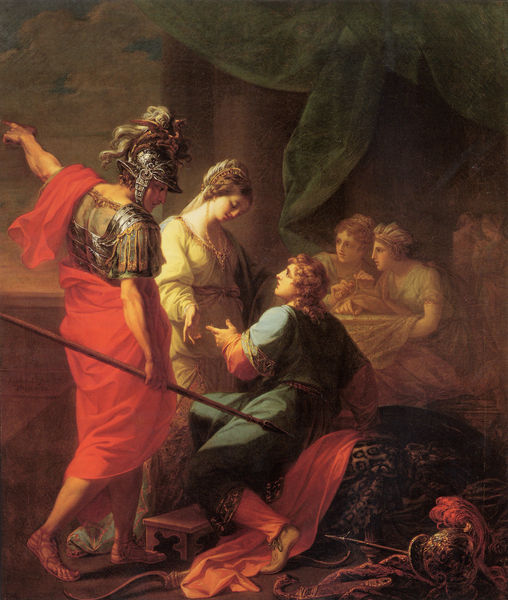
Titel: Hektor wirft Paris Weichlichkeit vor
Künstler: Angelika Kauffmann
Standort: Chur
Institution: Bündner Kunstmuseum
Schlagwörter: akt, blau, feder, gemälde, gott, gruppe, hand, himmel, kampf, mann, nackt, schatten, umhang, wolken, frauen, gelb, grün, menschen, ocker, sitzen, ausschnitt, braun, damen, femmes, fenster, finger, frankreich, frau, frisur, geste, hintergrund, hut, kleid, kleider, licht, männer, orange, raum, reden, schmuck, szene, säule, säulen, tisch, zimmer, rot, schleier, tuch, wolke, beige, gespräch, malerei, ornament, jung, mütze, arm, falten, federn, geschichte, historie, kleidung, mensch, hals, innenraum, vorhang, öl, brüstung, gewand, gold, haare, sitzend, stoff, stoffe, tücher, gewänder, personen, person, locken, kopfbedeckung, liebe, kette, mauer, bank, hocker, schemel, figuren, französisch, krieg, staffage, treppe, blue, curtain, curtains, fight, hat, historienbild, lanze, men, military, oil, people, red, soldaten, soldier, stool, white, window, women, black, carpet, dress, figures, gossip, green, hair, ladies, lady, old, painting, robe, sit, sitting, table, talk, weib, weiber, weiblich, woman, blanket, picture, sheet, brown, sandalen, zeigen, panzer, antike, fuss, jungfrau, arrest, police, uniform, waffen, soldat, waffe, helm, allegorie, mythologie, göttin, ritter, rüstung, rom, römer, diagonal, rückansicht, helme, sandale, feather, harnisch, wood, jesus, antik, classical, cloud, gods, greek, man, roman, skin, sky, mythos, mittelalter, krieger, historienmalerei, girl, historiengemälde, death, antikisierend, armor, armour, baroque, boy, drapes, helmet, metal, sash, steel, ereignis, speer, light, samtvorhang, deuten, gottheit, spielbein, standbein, merkur, maria, david, sexy, color, chin, fabric, grieche, athene, french, minerva, mystik, peinture, couple, curls, necklace, drachen, antikisch, demut, scene, antique, römisch, toge, kriegerinnen, athena, klassisch, drapery, klassizistisch, göttinnen, cloak, toga, paare, renaissance, rome, halbschatten, decken, classique, art, shoes, box, lanz, weisen, medieval, knäuel, war, cloth, fingers, lieblich, zeigegestus, casque, classicism, mars, sandals, warrior, sper, erschrocken, sandal, paint, tuscheln, guard, pointing, mythisch, bronze, grec, panzerung, strap, fussschemel, arme, lance, bible, kneeling, stick, titian, sandels, staff, beg, plead, kill, frieze, vien, pleading, greece, iron, point, leg, europe, killing, image, weapon, romain, ung, spear, pilum, cream, guerin, kämpferinnen, helmets, romanesque, order, gladiator, green curtain, draping, red cloth, chiaroscuro, leopard, umgng, plast, painterly, neo-classical, bue, paiting, religous, kneal, persecution, mercy, plea, coulpe, worry, dim, worrier, rennaisance, jewlery, afraid, creme, plume, fabrics, raus, sandales, bronw, caravagio, draperies, vorhand, armature, armure, gossio, convince, arresting, armoured, helpmet, enemy is approaching